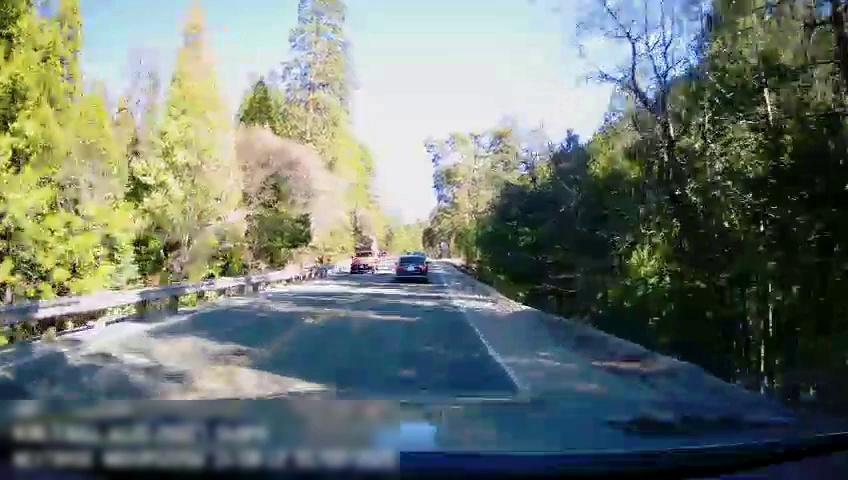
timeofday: Day
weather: Sunny
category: Drivable Space
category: Vehicles | Car
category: Vehicles | Car
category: Lanes | Opposite Lane
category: Lanes | Current Lane